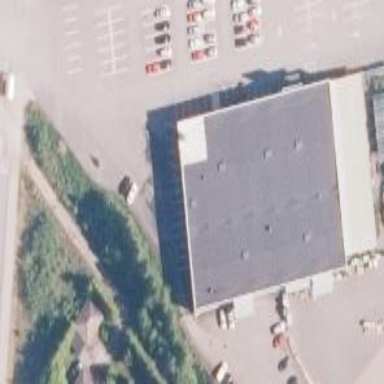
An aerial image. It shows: Garden centre housed in building.